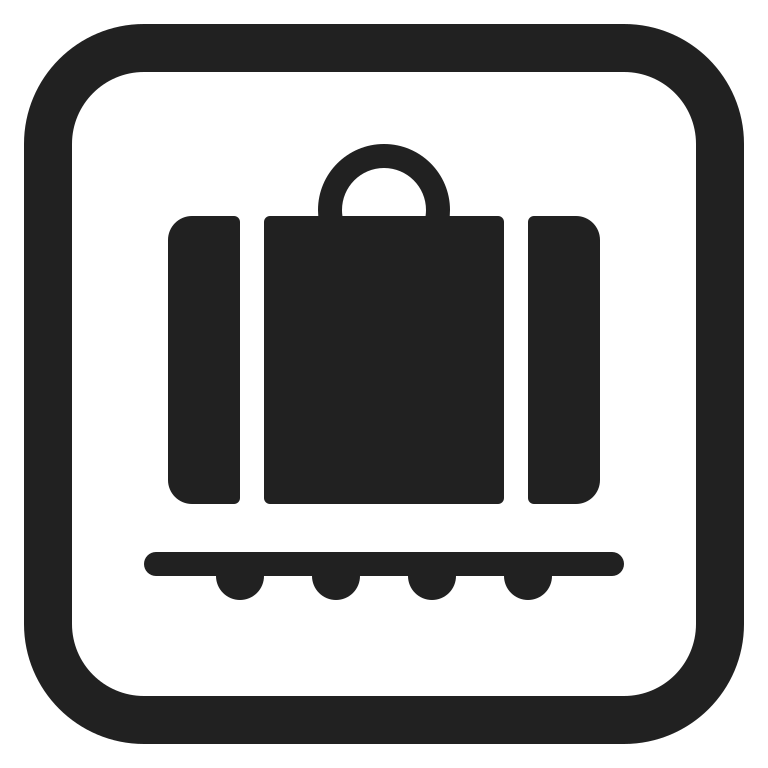
baggage claim high contrast